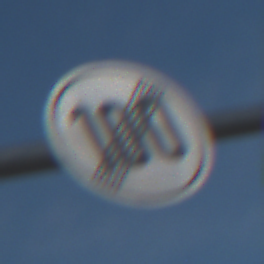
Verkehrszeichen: EndeGeschwindigkeit100
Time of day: MorningAfternoon
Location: Outdoor (Nature)
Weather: PartlyCloudy
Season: NotSpecified
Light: Natural